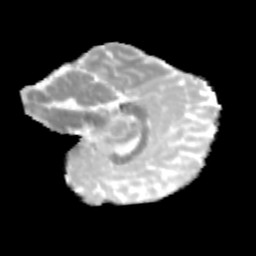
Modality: MD
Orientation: sagittal
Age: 12
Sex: male
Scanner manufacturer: siemens
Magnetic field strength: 3 T
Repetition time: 3.8 s
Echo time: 0.07 s